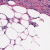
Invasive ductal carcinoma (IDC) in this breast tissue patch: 0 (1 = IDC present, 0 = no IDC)